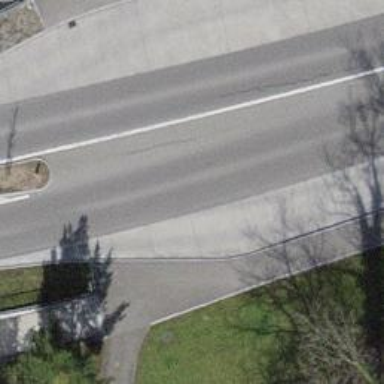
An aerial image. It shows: Bus stop equipped with public transport stop position.